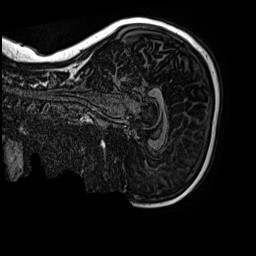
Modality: MP2RAGE
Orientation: sagittal
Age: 12
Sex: male
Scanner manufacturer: siemens
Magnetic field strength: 3 T
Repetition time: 4 s
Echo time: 0.00299 s